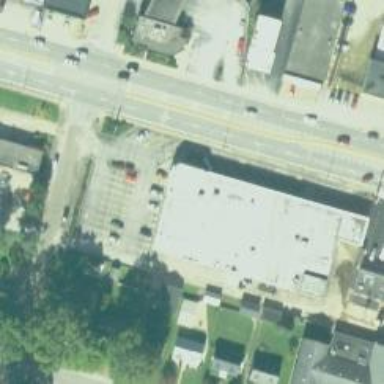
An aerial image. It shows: Pharmacy providing healthcare services.